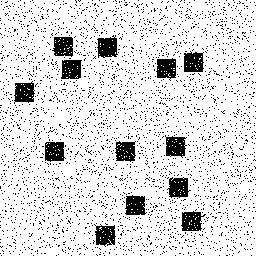
Squares: 13
Triangles: 0
Stars: 0
Total shapes: 13